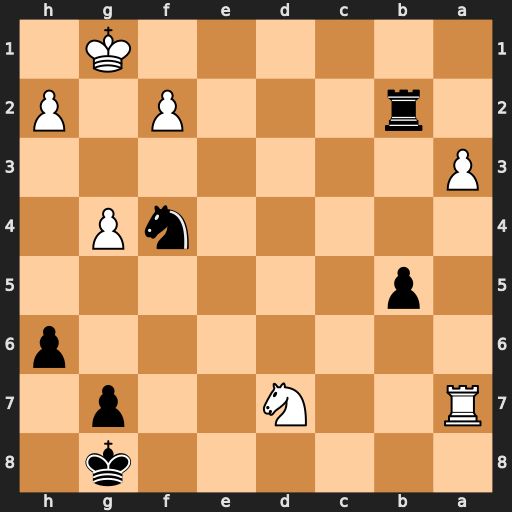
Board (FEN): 6k1/R2N2p1/7p/1p6/5nP1/P7/1r3P1P/6K1
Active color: b
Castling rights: -
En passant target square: -
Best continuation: Rb1#